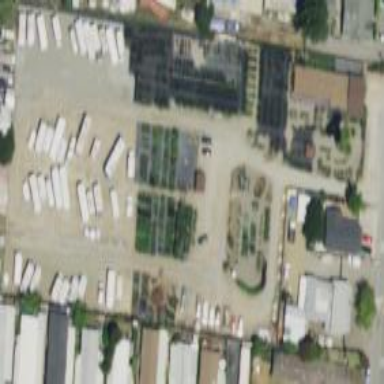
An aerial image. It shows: Garden center shop.